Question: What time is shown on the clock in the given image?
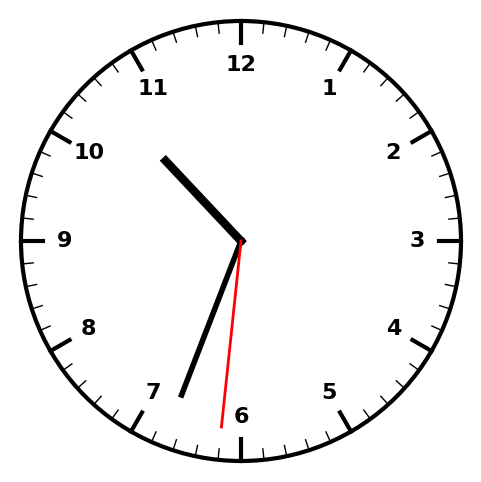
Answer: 10:33:31